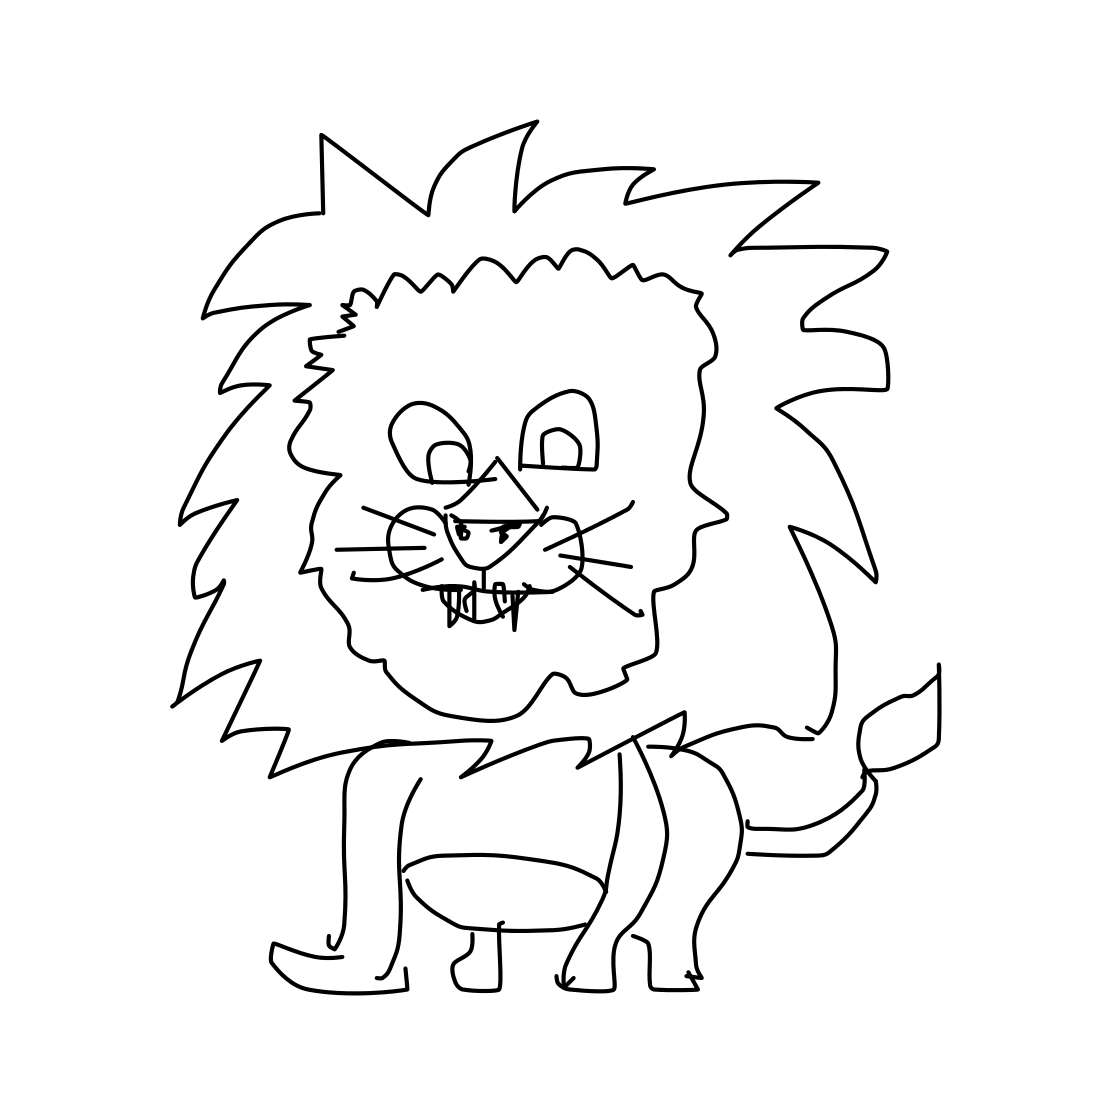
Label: lion